Interaction volume radius: 10 \u00c5
Interaction volume height: 35 \u00c5
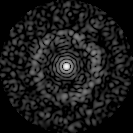
Disorder parameter: 0.8273